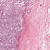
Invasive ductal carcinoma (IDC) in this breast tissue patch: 0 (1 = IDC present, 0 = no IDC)